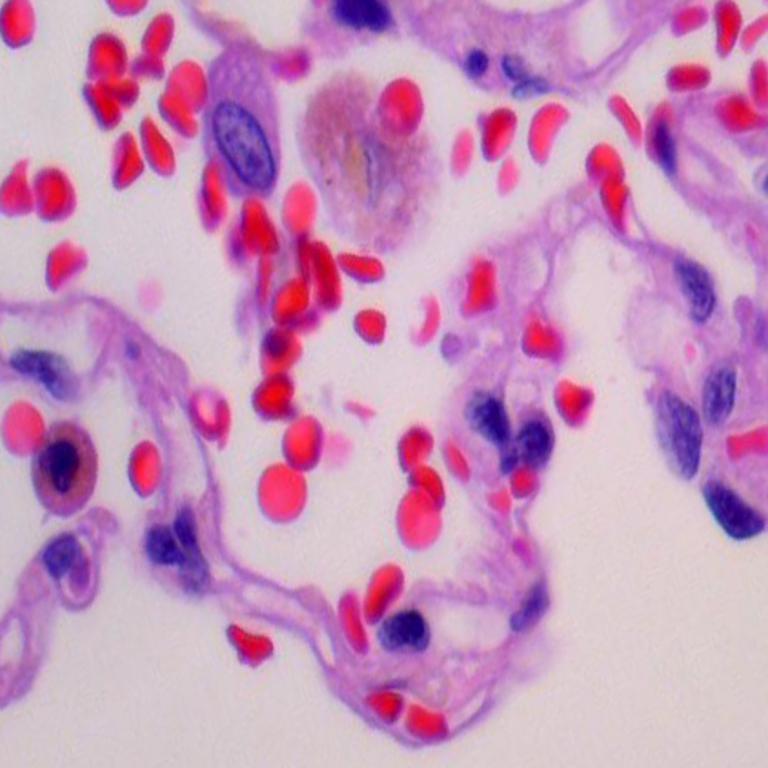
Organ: lung
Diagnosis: benign